Question: When I view my 'index' view directly, it behaves as expected.
However, when I try and render the 'index' view right after creating a record, my variables become 'nil', and I see this message:

Any insight into why this could be happening would b
Here's my 'TodoController':
'''
class TodosController < ApplicationController
def index
@todo = Todo.new
@todos = Todo.where(done:false,user:current_user.email)
@todones = Todo.where(done:true,user:current_user.email)
end
def create
@todo = Todo.new(todo_params)
respond_to do |format|
if @todo.save
format.js
format.html {render "index"} #WHERE I RENDER INDEX PROMPTING THE ERROR!
else
render "new"
end
end
end
end
'''
And in my 'index.html.erb' view, I have this:
'''
<h3> TO DO </h3>
<ul class="todos">
<% @todos.each do |t| %>
<%= render partial: "todo", object:t %>
<% end %>
</ul>
'''
The partial '_todo.html.erb':
'''
<li>
<strong><%= todo.name %></strong>
<small><%= link_to "Mark as done", todo_path(todo.id), :method => :put %></small>
</li>
'''
Now when I try to insert a
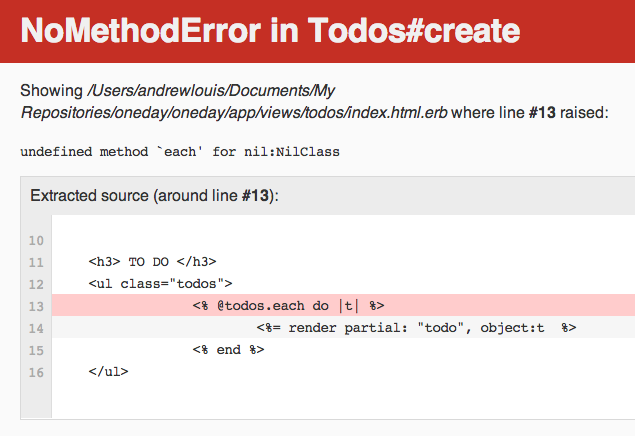
Answer: '@todos' is 'nil', since it's being created in the view rather than being populated in the 'create' action from the controller.
A quick fix is to add a condition to your view:
'''
<% unless @todos.nil? %>
<ul class="todos">
<% @todos.each do |t| %>
<%= render partial: "todo", object:t %>
<% end %>
</ul>
<% end %>
'''
Alternatively, you can populate '@todos' in 'create', but I doubt that's the intent.
If you want to send the user to the index page after a 'create' action, I'd recommend doing so through a new HTTP request by using 'redirect_to index_url' instead of rendering the index view from the 'create' action.
That should obviate the need for a '<% unless @todos.nil? %>' statement in your view.